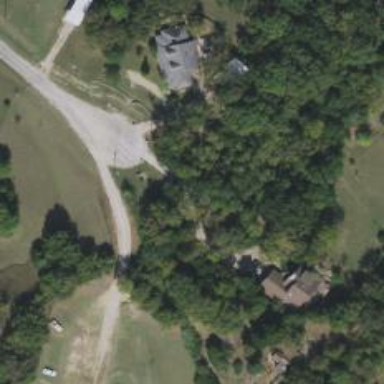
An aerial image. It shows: Driveway.